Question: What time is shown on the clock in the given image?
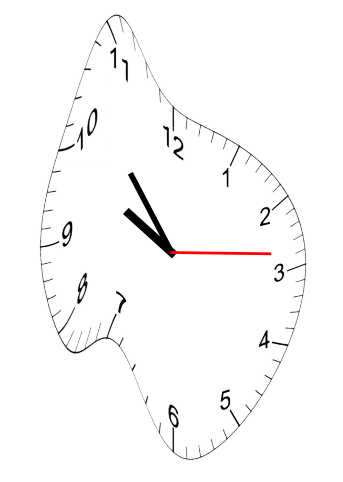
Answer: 09:53:14